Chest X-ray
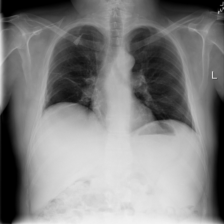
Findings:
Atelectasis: positive
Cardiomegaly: negative
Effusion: negative
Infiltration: negative
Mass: negative
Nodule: negative
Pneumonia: negative
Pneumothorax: negative
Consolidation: negative
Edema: negative
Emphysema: negative
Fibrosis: negative
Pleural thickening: negative
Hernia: negative